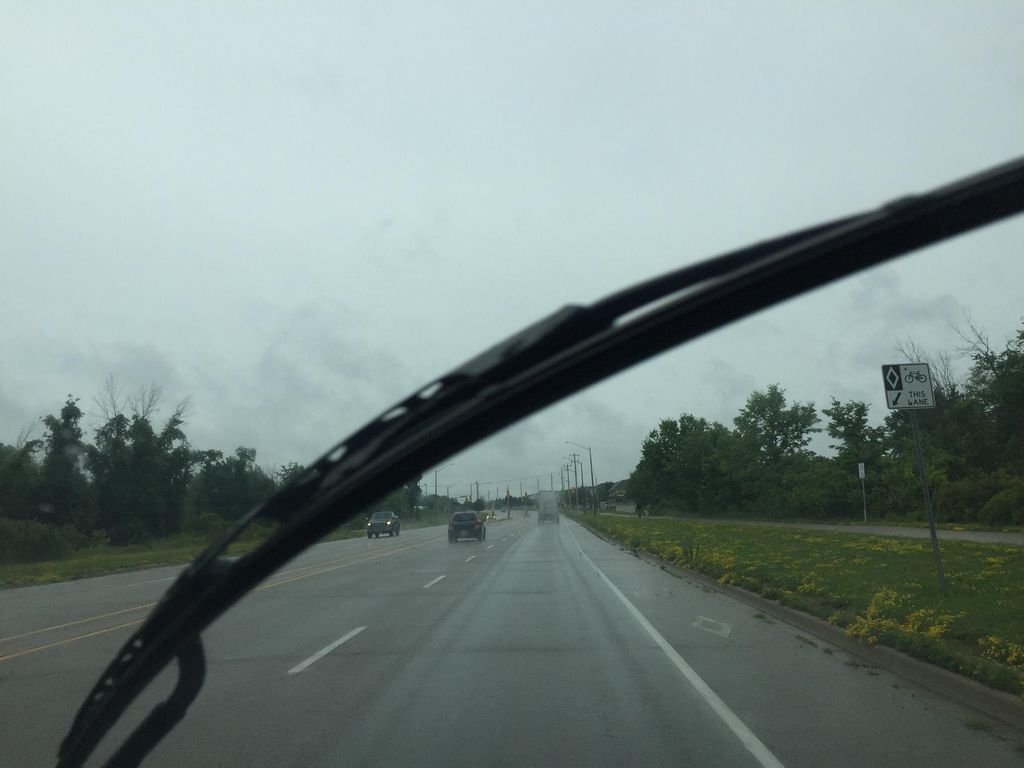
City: kitchener-waterloo